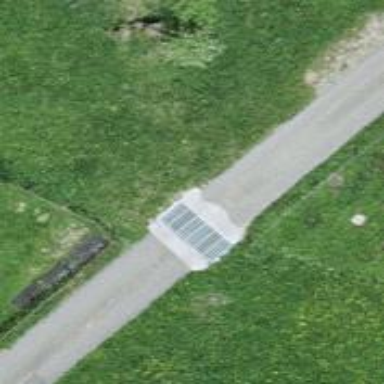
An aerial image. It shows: Cattle grid.